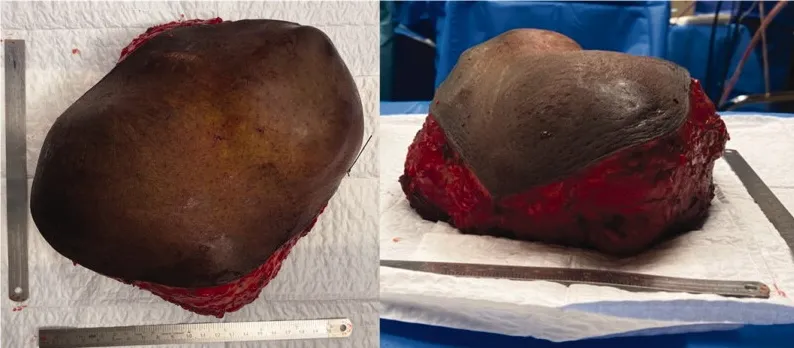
Tumor after resection. Notice the base of the tumor to be slightly smaller than the superficial component.
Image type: medical_photograph (other_medical_photograph)